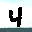
Label: 4